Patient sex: M
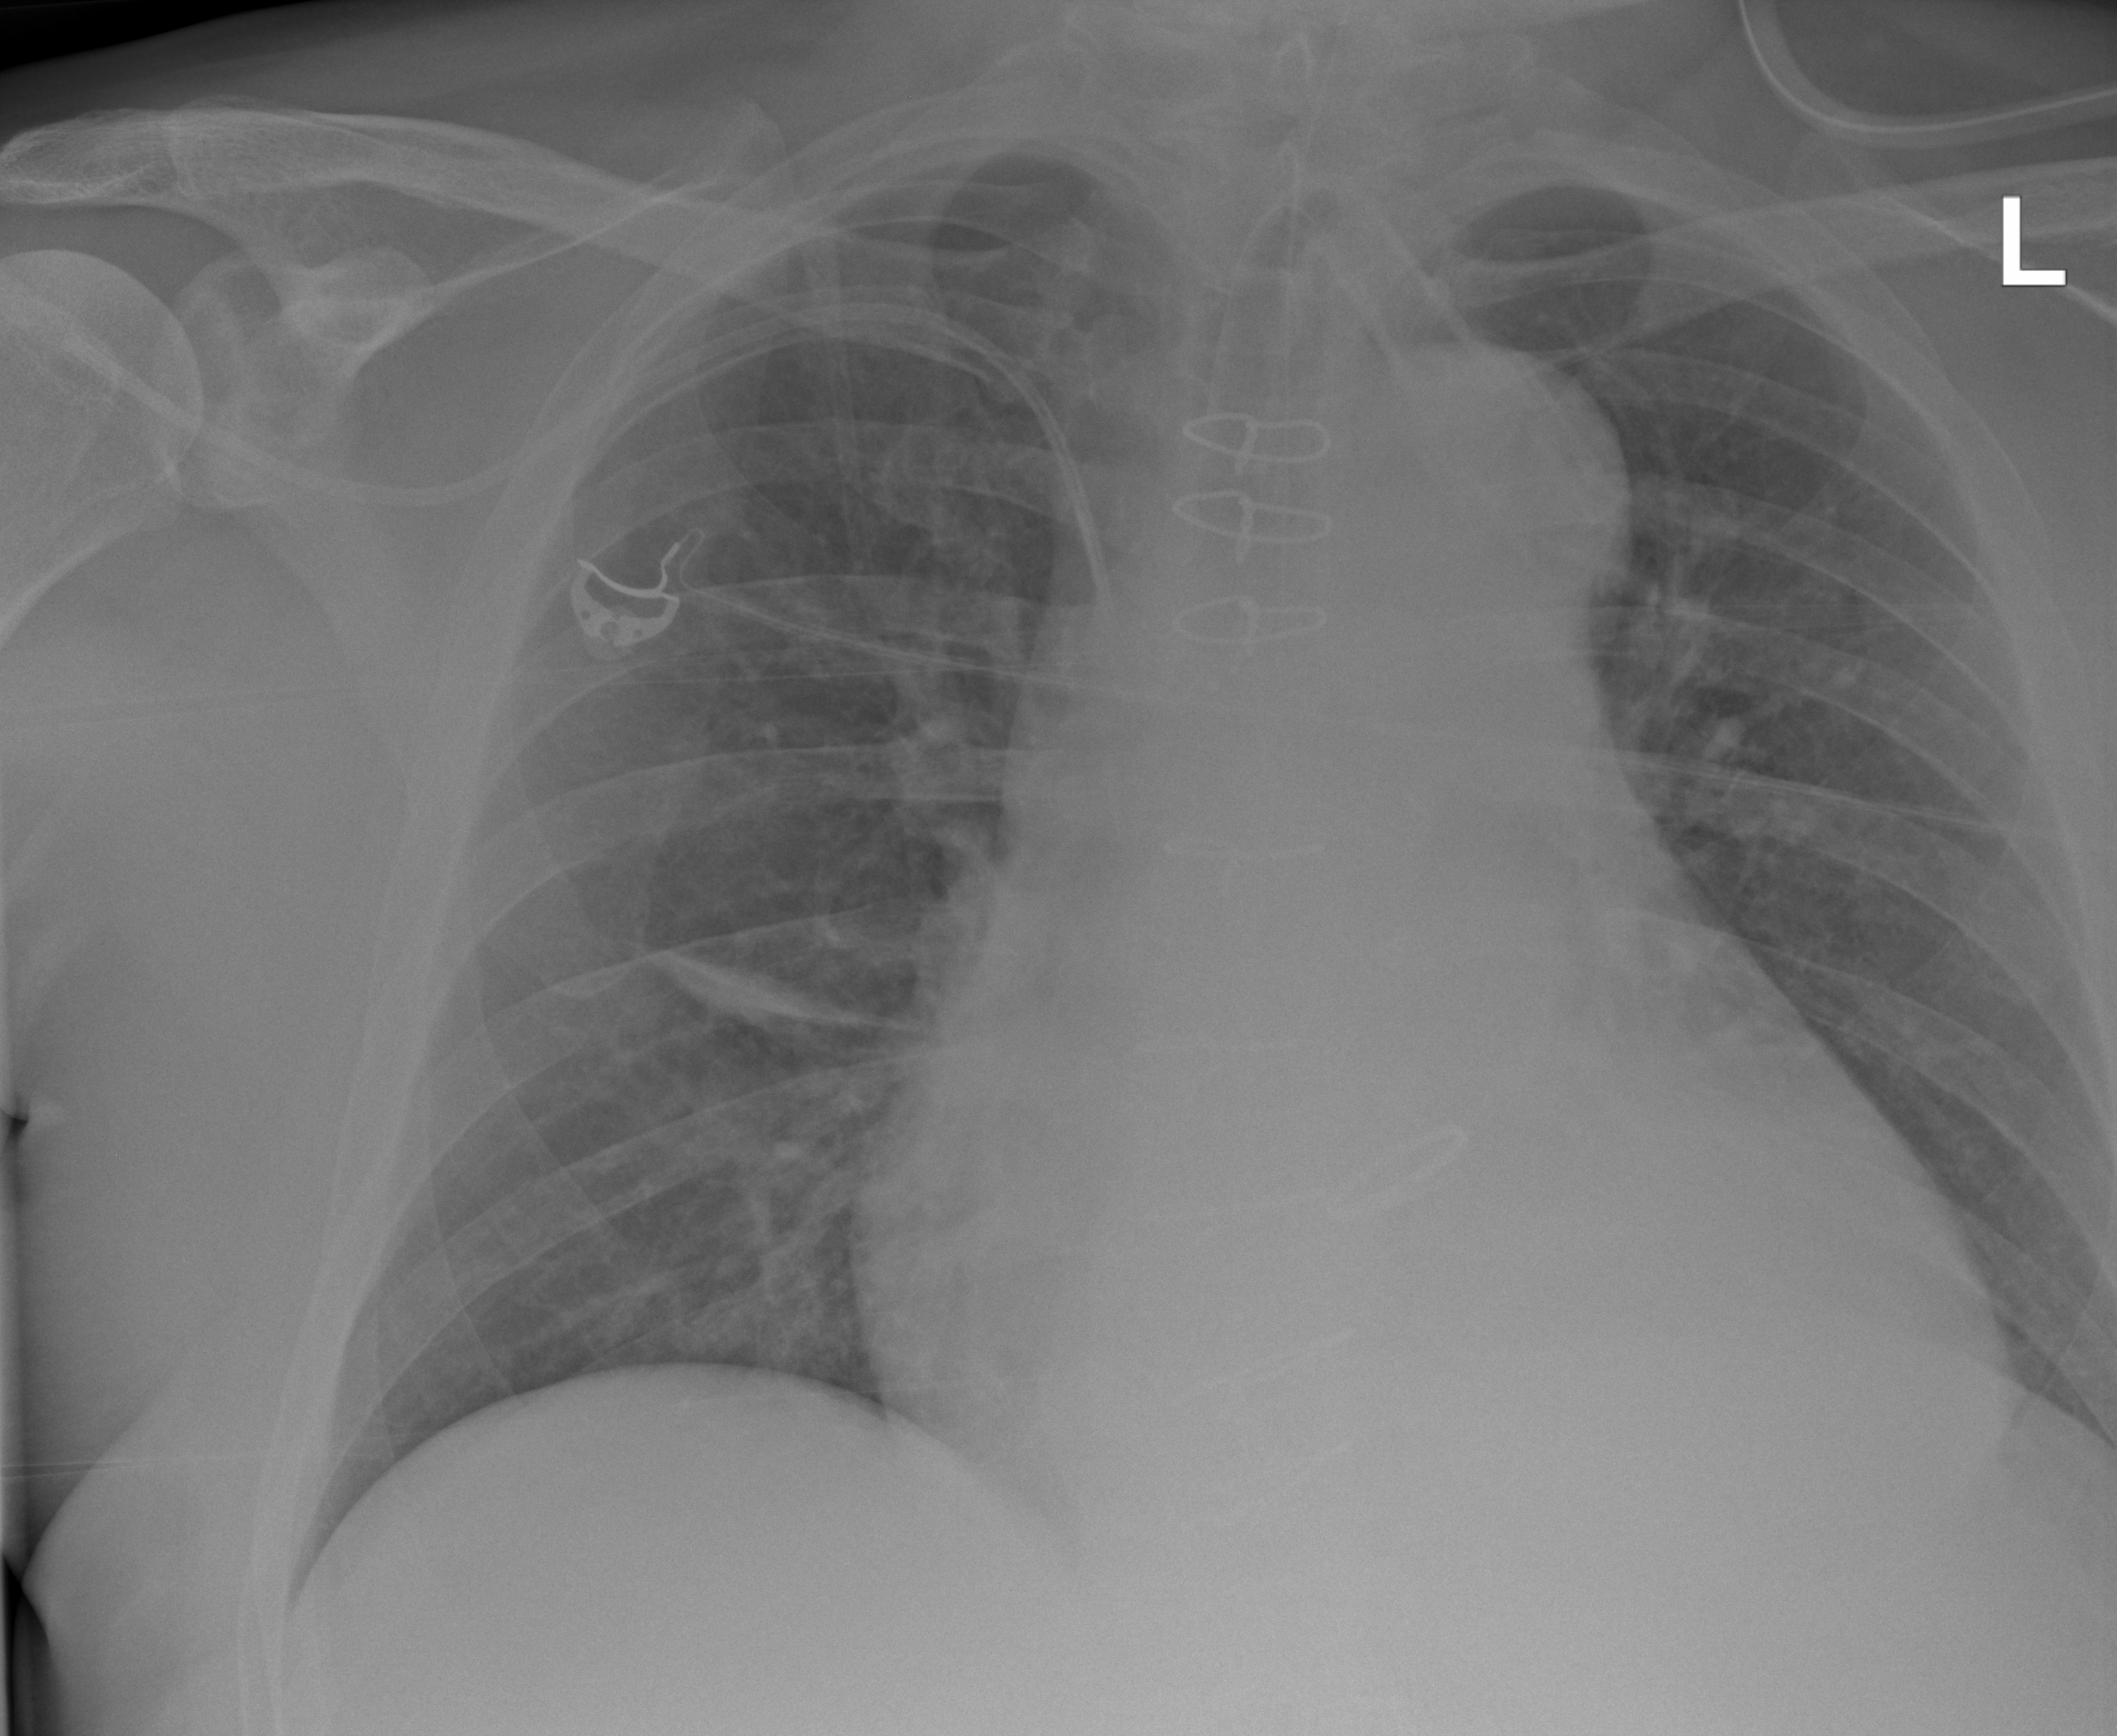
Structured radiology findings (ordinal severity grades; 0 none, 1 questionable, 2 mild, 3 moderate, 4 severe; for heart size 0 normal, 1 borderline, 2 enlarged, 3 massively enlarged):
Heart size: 2
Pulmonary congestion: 1
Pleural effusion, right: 0
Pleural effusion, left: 0
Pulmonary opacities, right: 0
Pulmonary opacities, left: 0
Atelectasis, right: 2
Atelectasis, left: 2